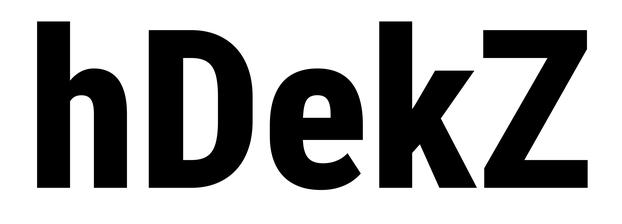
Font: Roboto_Condensed_ExtraBold